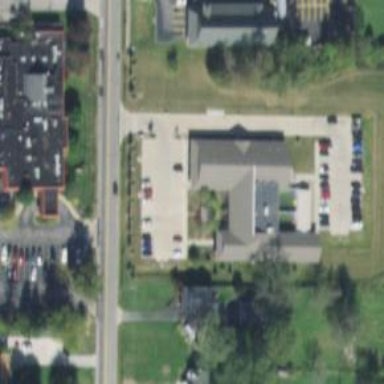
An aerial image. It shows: Veterinary facility.